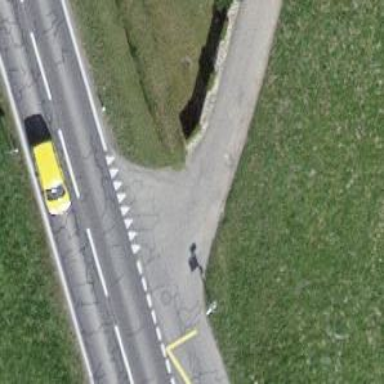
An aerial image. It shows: Road with "give way" sign.